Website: apple
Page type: address-validator
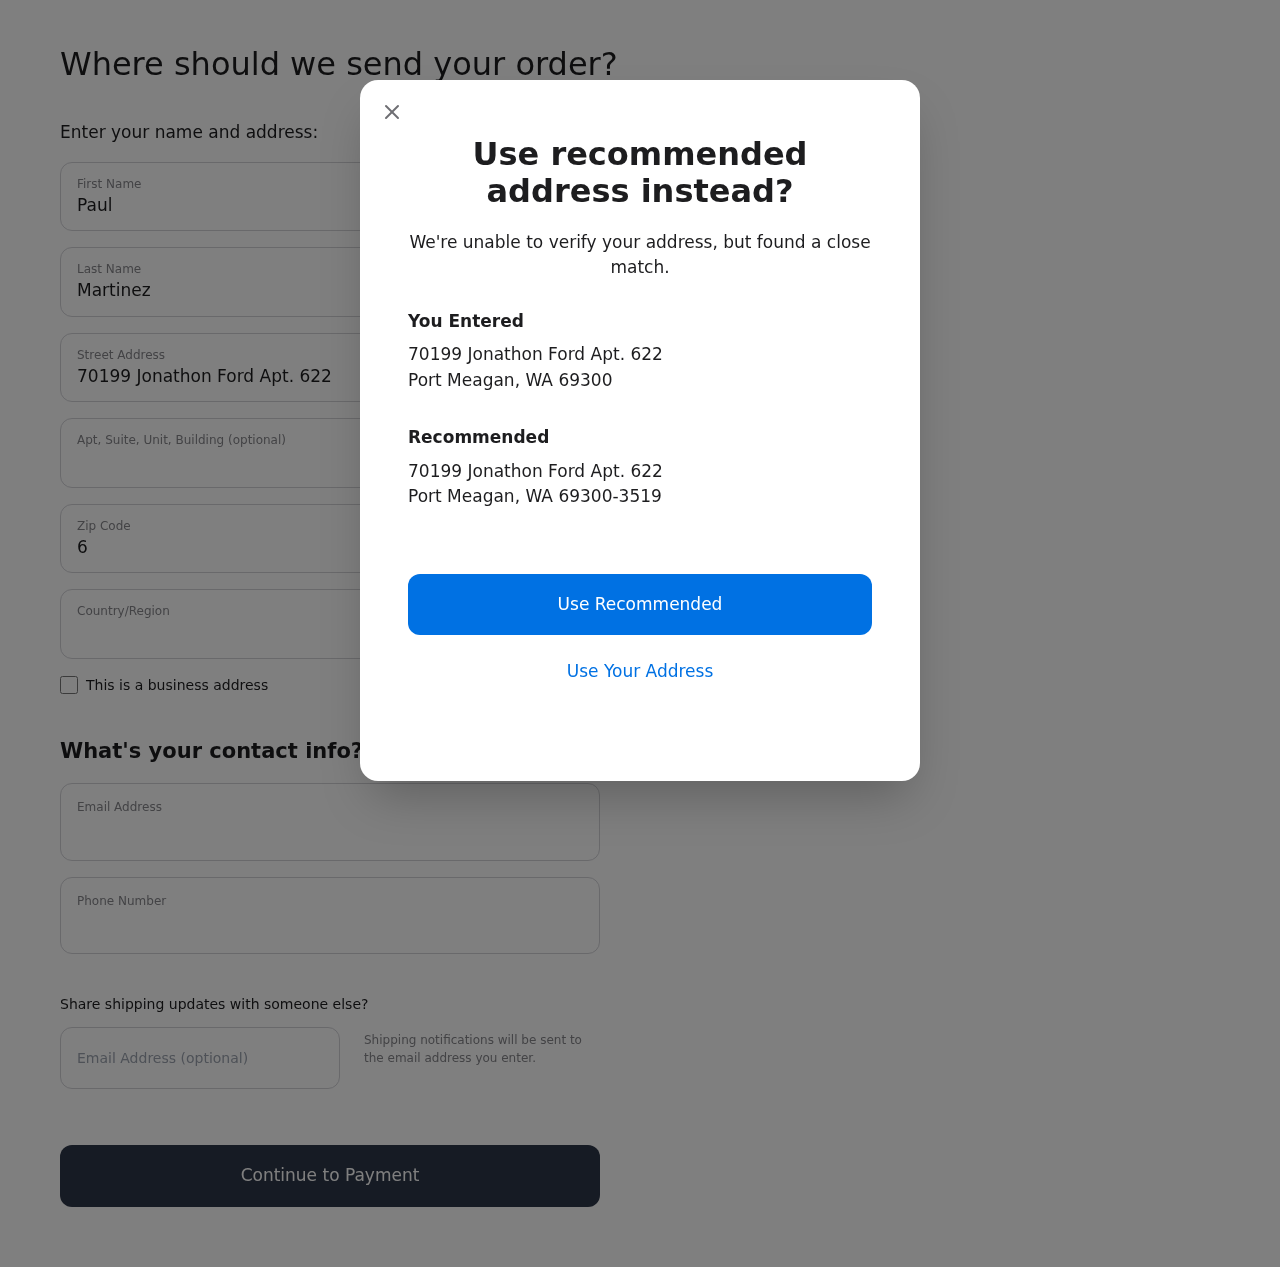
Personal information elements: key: PII_CITY
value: Port Meagan
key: PII_COUNTRY
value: United States
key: PII_EMAIL
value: pmartinez@yahoo.com
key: PII_FIRSTNAME
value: Paul
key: PII_GIFT_EMAIL
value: robert.velazquez@hotmail.com
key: PII_LASTNAME
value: Martinez
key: PII_PHONE
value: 2356279789
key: PII_POSTCODE
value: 69300
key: PII_POSTCODE_FULL
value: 69300-3519
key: PII_STATE_ABBR
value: WA
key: PII_STREET
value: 70199 Jonathon Ford Apt. 622
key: PII_CITY2
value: Port Meagan
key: PII_STATE_ABBR2
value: WA